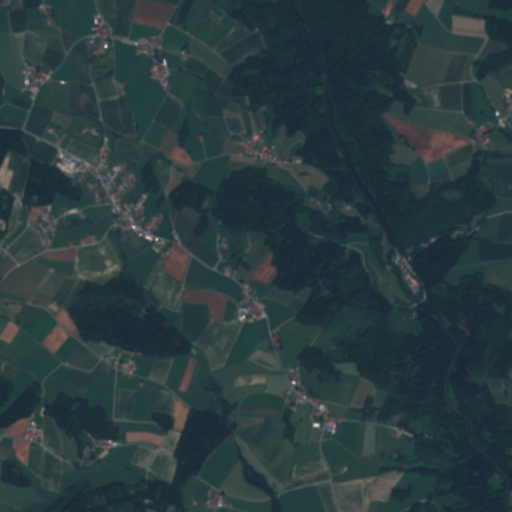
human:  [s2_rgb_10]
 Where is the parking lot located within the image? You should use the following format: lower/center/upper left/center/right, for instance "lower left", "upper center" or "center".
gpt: The parking lot is located in the center right of the image.
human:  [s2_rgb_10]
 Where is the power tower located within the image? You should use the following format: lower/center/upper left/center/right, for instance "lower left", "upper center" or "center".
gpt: The power tower is located in the lower of the image.
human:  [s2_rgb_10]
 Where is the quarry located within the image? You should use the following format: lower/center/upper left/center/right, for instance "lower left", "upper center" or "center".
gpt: The quarry is located in the lower right of the image.
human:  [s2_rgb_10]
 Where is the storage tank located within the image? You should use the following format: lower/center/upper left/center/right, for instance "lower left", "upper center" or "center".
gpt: The storage tank is located in the upper left of the image.
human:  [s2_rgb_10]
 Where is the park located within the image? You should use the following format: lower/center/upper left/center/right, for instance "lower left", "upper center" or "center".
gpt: There is no park in the image.